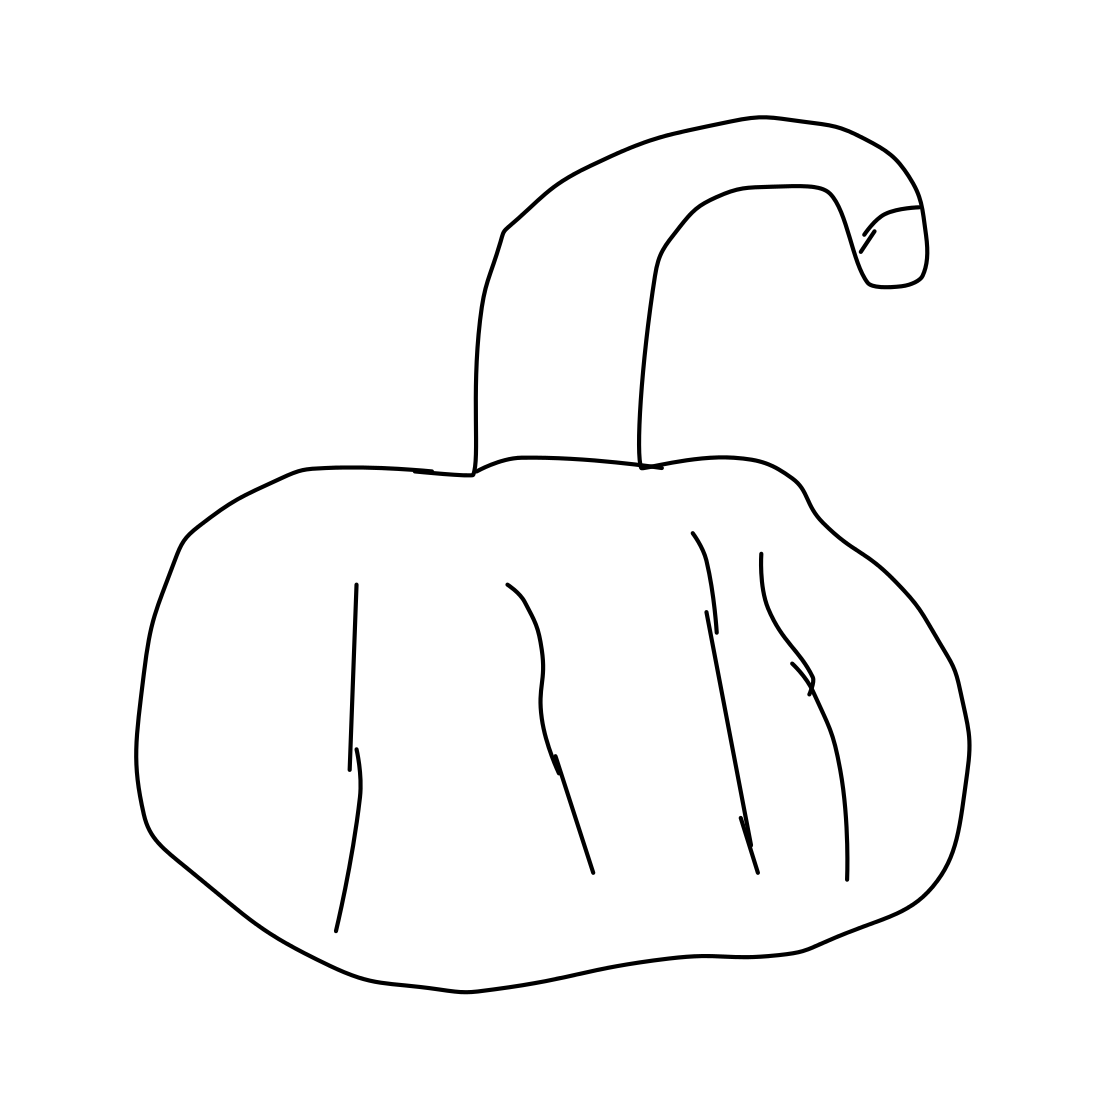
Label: pumpkin